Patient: sex M, age 36
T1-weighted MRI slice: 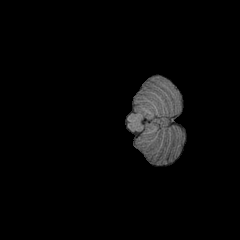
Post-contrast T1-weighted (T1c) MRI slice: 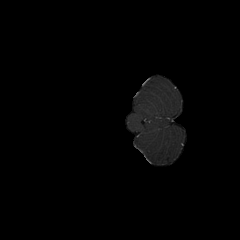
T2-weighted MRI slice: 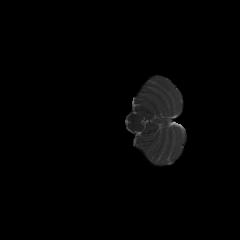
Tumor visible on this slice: no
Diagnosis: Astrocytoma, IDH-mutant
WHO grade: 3